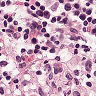
Metastatic tissue present: no